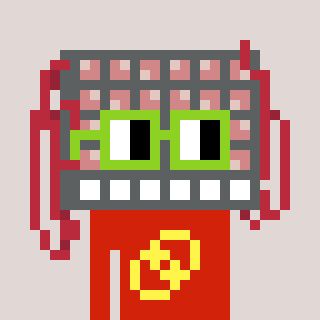
a pixel art character with square light green glasses, a turing-shaped head and a red-colored body on a warm background